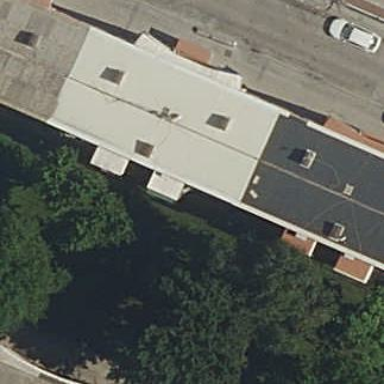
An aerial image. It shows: Hipped roof on apartment building.